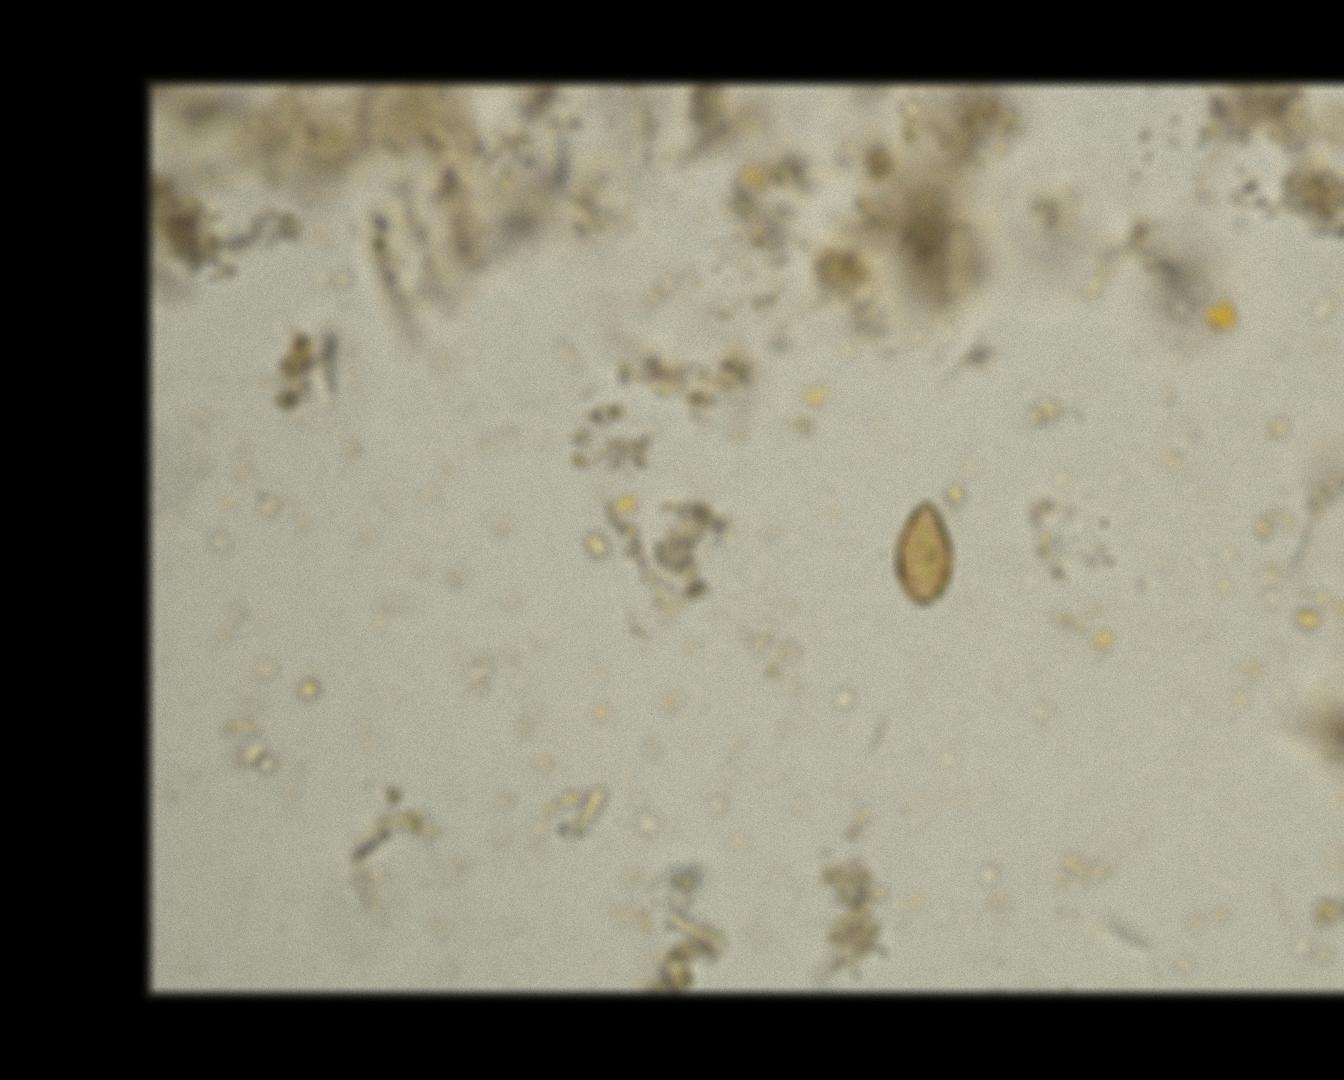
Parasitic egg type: Opisthorchis viverrine